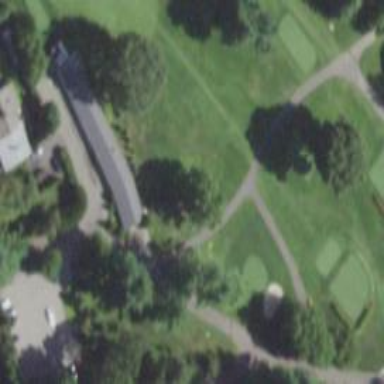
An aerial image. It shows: Path for both roads and golfers.